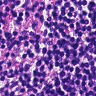
Metastatic tissue present: no